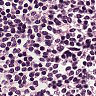
Metastatic tissue present: no